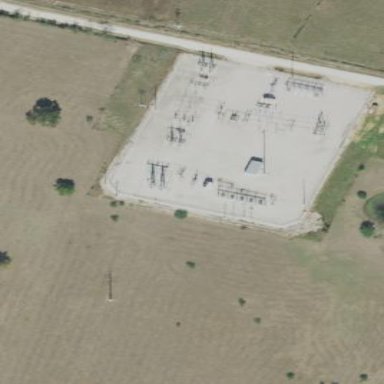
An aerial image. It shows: Distribution level power substation surrounded by fence.